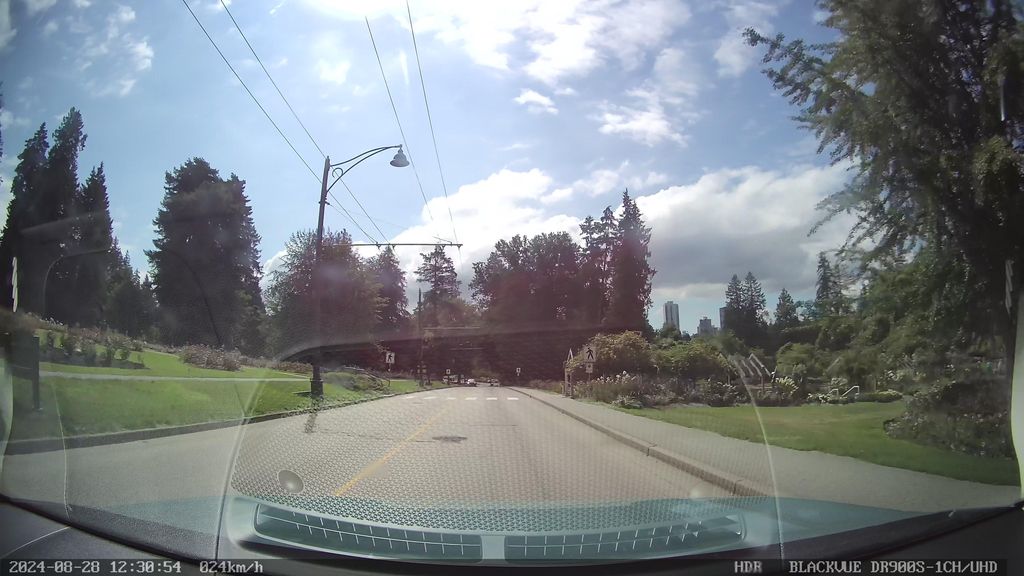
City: vancouver